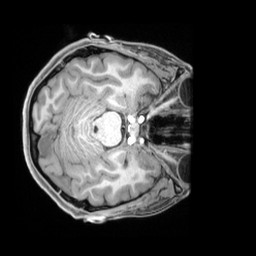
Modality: T1w
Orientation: axial
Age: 27
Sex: female
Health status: ill
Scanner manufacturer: siemens
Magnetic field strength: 3 T
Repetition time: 2.2 s
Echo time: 0.00218 s